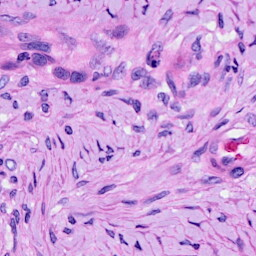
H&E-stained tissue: Ovarian